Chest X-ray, PA view. Patient: 47 years old, sex F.
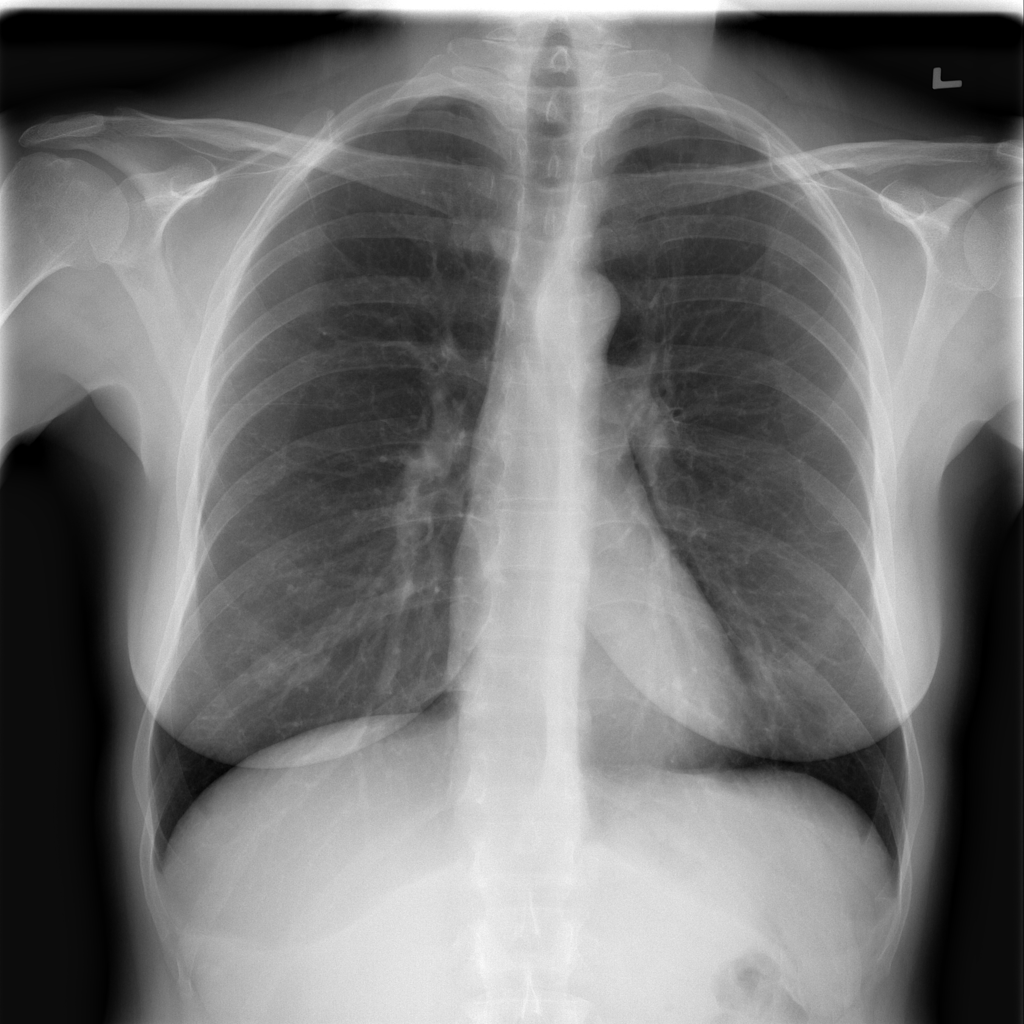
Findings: Infiltration